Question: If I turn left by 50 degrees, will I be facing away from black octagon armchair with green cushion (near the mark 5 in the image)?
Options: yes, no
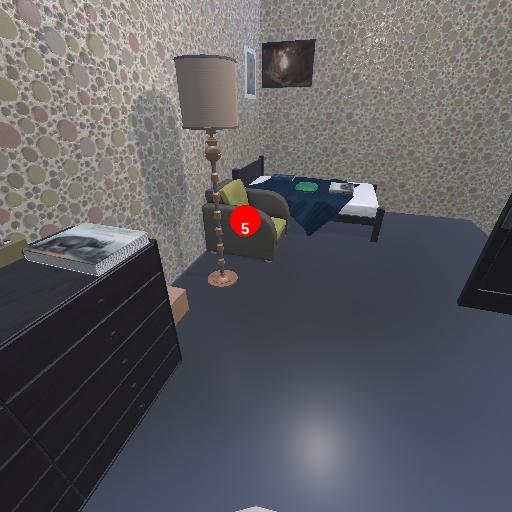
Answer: yes